【题型】解答题　【知识点】解析几何　【难度】easy
已知椭圆$C$：$\frac{x^2}{a^2}+\frac{y^2}{b^2}=1(a>b>0)$的左、右焦点分别为$F_1$、$F_2$，上顶点为$A$，$\angle F_1AF_2=\frac{2\pi}{3}$，长轴的长为$4$。过右焦点$F_2$的直线$l$与椭圆交于$M$、$N$两点（非长轴端点）。

(1) 求椭圆的方程；

(2) 若直线$l$过椭圆的上顶点$A$，求$\triangle MNF_1$的面积。
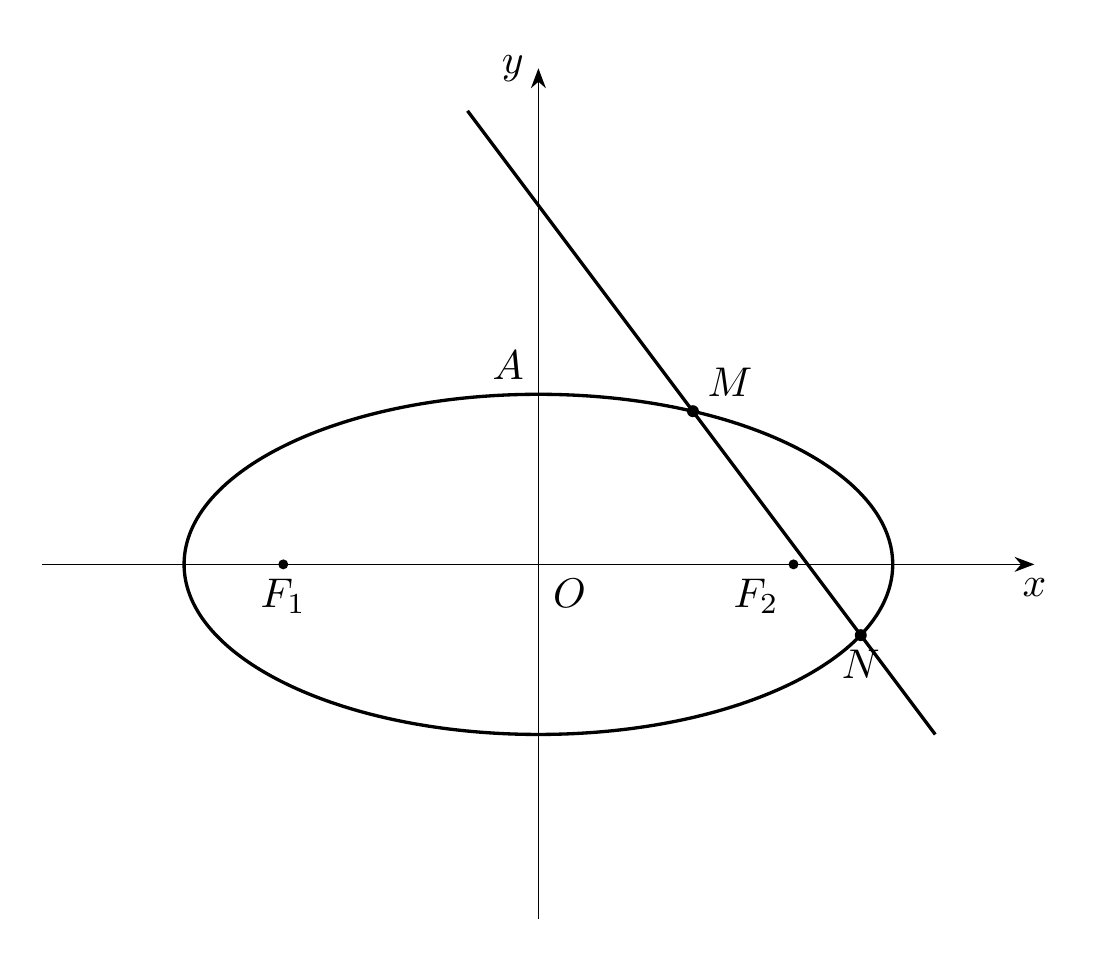
【解答】
\textbf{【答案】}
(1) $\frac{x^2}{4}+y^2=1$
(2) $\frac{8\sqrt{3}}{7}$

\vspace{1em}
\textbf{【分析】}
(1) 运用待定系数法求出$a=2$，$c=\sqrt{3}$，$b=1$，即可得出方程。

(2) 将直线方程求出来，直线曲线联立求出$|MN|$，运用点到直线距离公式求出$F_1$到直线$l$的距离，即可求出面积。

\vspace{1em}
\textbf{【详解】}
(1) 因为$\angle F_1AF_2=\frac{2\pi}{3}$，长轴的长为$4$，

所以$a=2$，$c=\sqrt{3}$，$b=1$，所以椭圆的方程为$\frac{x^2}{4}+y^2=1$。

---

(2) 因为$A(0,1)$，$F_2(\sqrt{3},0)$，若直线$l$过椭圆的上顶点$A$和右焦点$F_2$。

所以$l$：$y=-\frac{\sqrt{3}}{3}x+1$，则点$F_1$到直线$l$的距离为
$$
d=\frac{\left|-\frac{\sqrt{3}}{3}\times(-\sqrt{3})+1\right|}{\sqrt{\left(-\frac{\sqrt{3}}{3}\right)^2+1}}=\sqrt{3},
$$

由
$$
\begin{cases}
\frac{x^2}{4}+y^2=1, \\
y=-\frac{\sqrt{3}}{3}x+1,
\end{cases}
$$
得$7x^2-8\sqrt{3}x=0$，

所以$M(0,1)$，$N\left(\frac{8\sqrt{3}}{7},-\frac{1}{7}\right)$，则$|MN|=\sqrt{\left(\frac{8\sqrt{3}}{7}\right)^2+\left(-\frac{1}{7}-1\right)^2}=\frac{16}{7}$，

所以$S_{\triangle MNF_1}=\frac{1}{2}|MN|\cdot d=\frac{1}{2}\times\frac{16}{7}\times\sqrt{3}=\frac{8\sqrt{3}}{7}$。